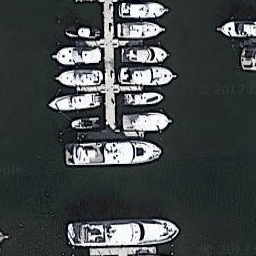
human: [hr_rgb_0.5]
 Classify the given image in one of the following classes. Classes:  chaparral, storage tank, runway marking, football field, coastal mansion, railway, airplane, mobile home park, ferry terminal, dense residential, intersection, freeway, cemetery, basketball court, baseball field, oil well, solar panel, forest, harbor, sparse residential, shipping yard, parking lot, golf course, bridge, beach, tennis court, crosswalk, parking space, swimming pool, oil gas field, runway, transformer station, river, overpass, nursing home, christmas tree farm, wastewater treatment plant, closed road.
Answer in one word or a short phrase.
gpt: harbor